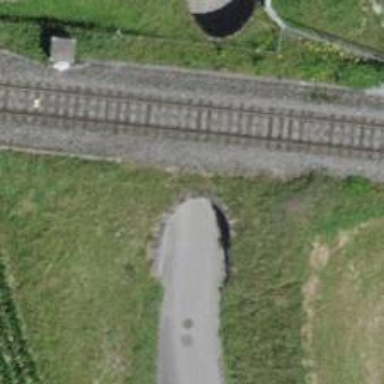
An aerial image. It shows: Footway with asphalt surface going through tunnel.